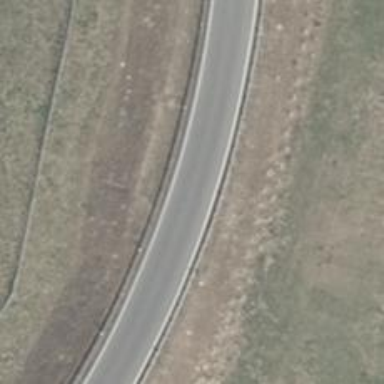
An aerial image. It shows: Asphalt motorway link.